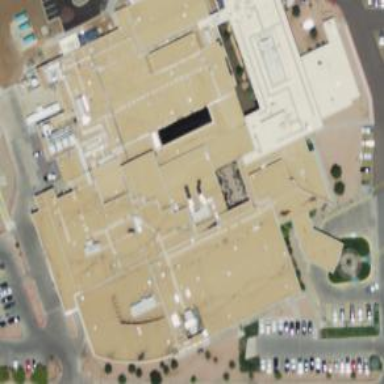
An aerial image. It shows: Hospital building.